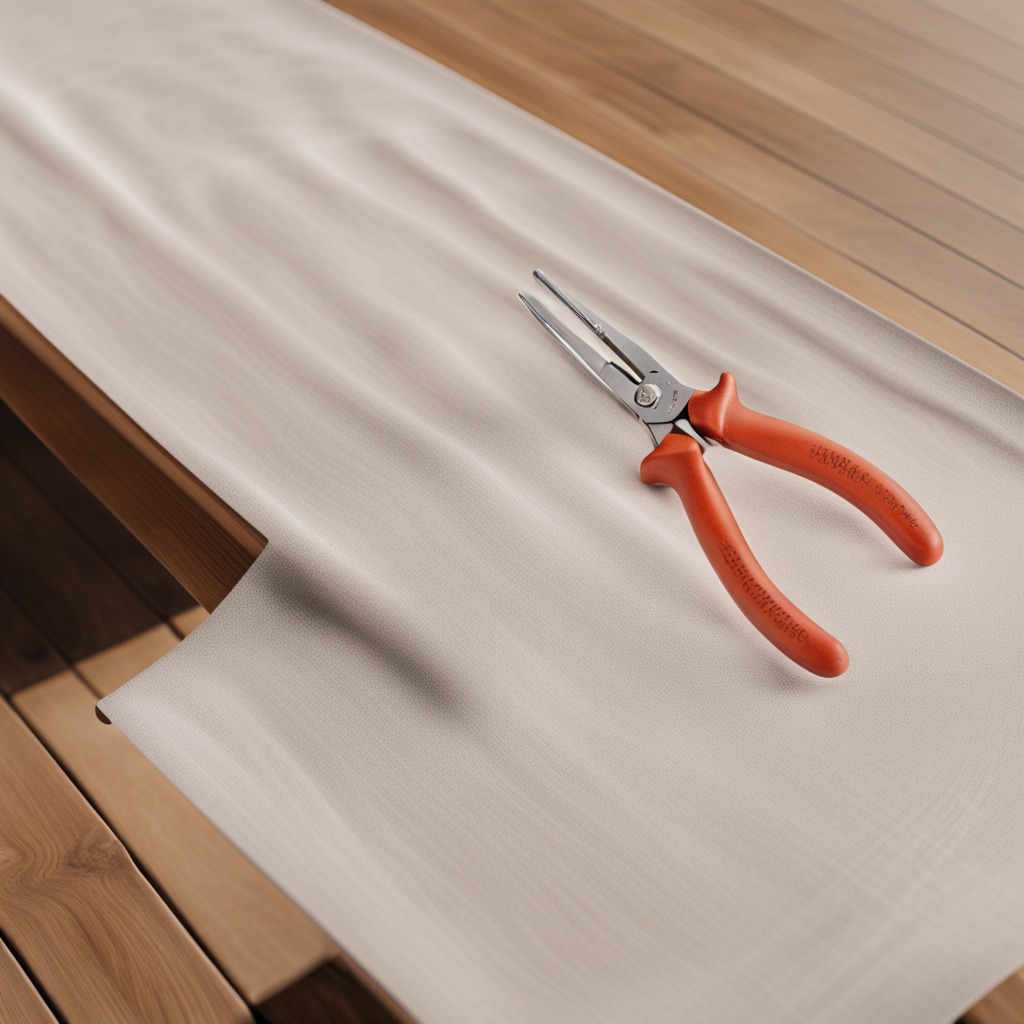
A plier is lying on the wooden table.